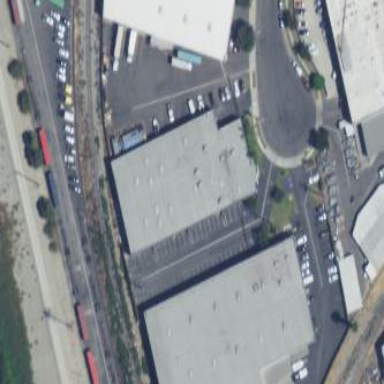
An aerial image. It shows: Warehouse building.